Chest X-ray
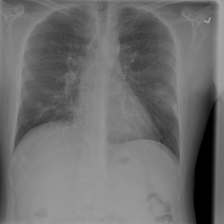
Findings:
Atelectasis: negative
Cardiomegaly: negative
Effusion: negative
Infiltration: negative
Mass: positive
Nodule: negative
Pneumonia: negative
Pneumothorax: negative
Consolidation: negative
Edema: negative
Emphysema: negative
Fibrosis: negative
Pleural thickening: negative
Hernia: negative